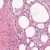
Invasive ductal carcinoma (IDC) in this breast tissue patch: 0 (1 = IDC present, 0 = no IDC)